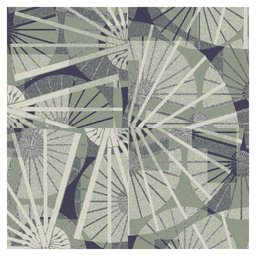
Label: decoration